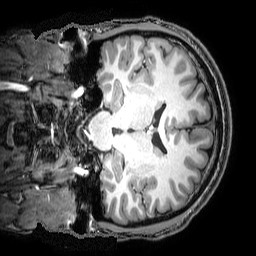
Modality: T1w
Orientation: sagittal
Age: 22
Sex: male
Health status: ill
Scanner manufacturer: philips
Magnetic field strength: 3 T
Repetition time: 8.152 s
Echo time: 3.743 s